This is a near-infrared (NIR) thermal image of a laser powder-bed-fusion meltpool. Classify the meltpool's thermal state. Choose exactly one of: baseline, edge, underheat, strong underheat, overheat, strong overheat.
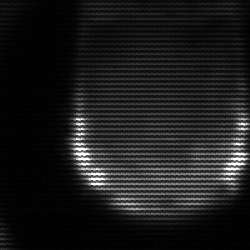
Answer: edge